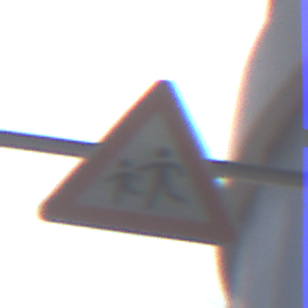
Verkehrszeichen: KinderRechts
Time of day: MorningAfternoon
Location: Outdoor (Urban)
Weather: PartlyCloudy
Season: NotSpecified
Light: Natural